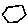
Label: hexagon